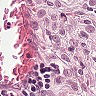
Metastatic tissue present: yes